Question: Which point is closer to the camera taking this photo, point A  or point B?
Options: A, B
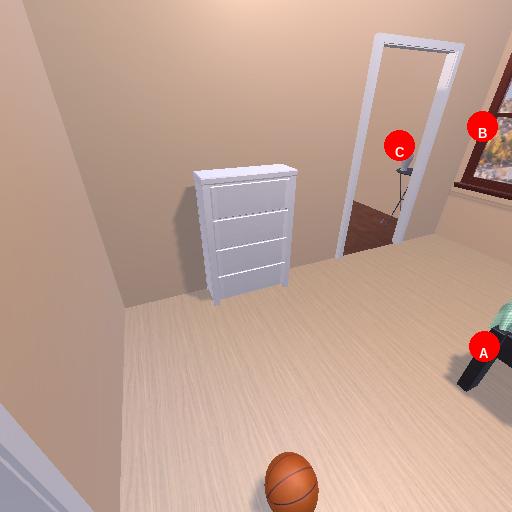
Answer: A